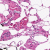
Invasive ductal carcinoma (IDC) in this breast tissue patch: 0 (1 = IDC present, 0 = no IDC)